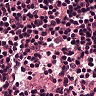
Metastatic tissue present: no